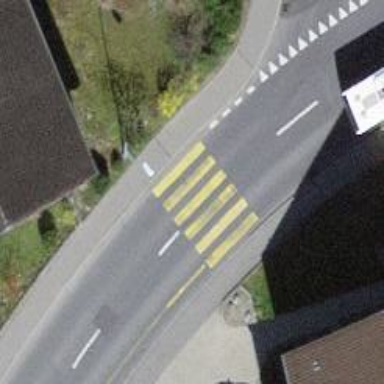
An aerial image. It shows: Kerb serving as barrier.